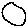
Label: circle